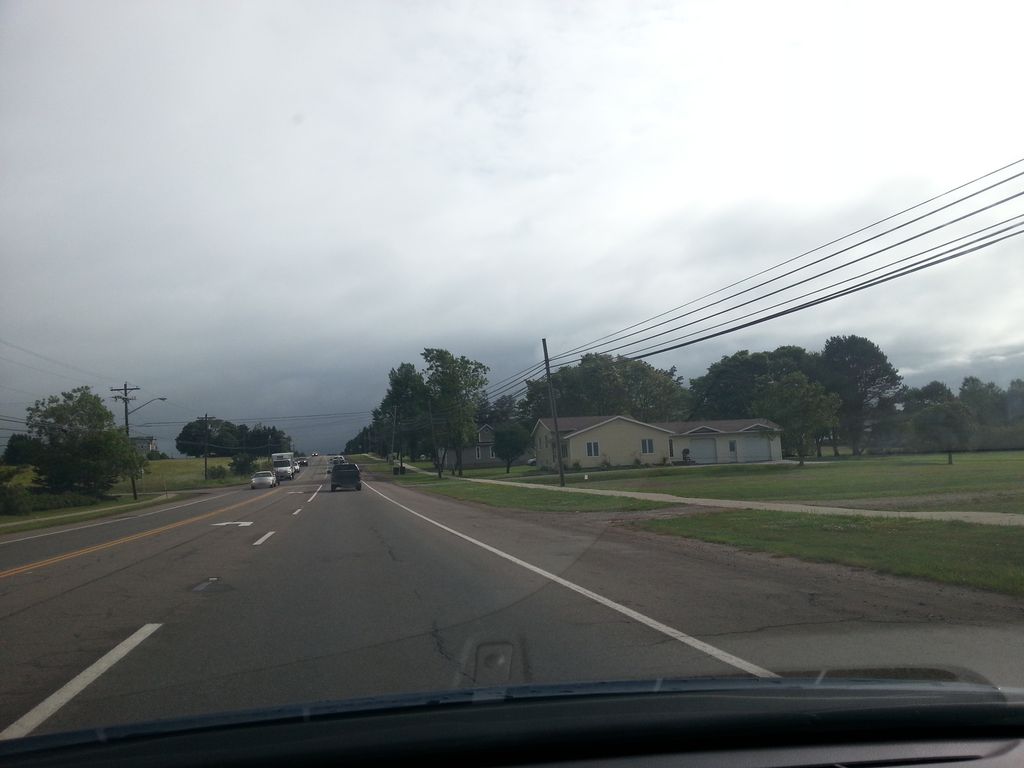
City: charlottetown